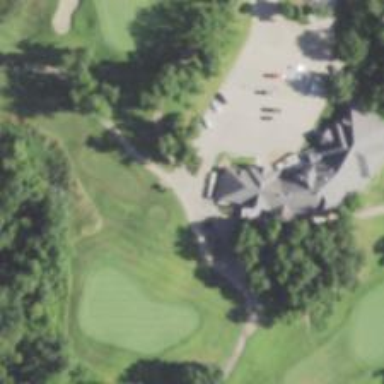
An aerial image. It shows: Path designed for golf carts.